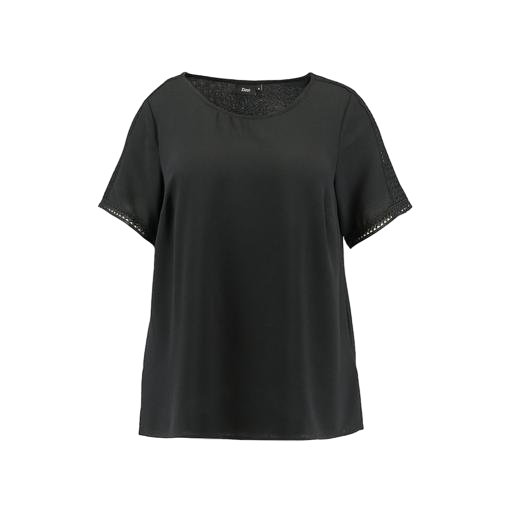
short-sleeve top only macy, black plus size printed t-shirt only macy, trim t-shirt, white background